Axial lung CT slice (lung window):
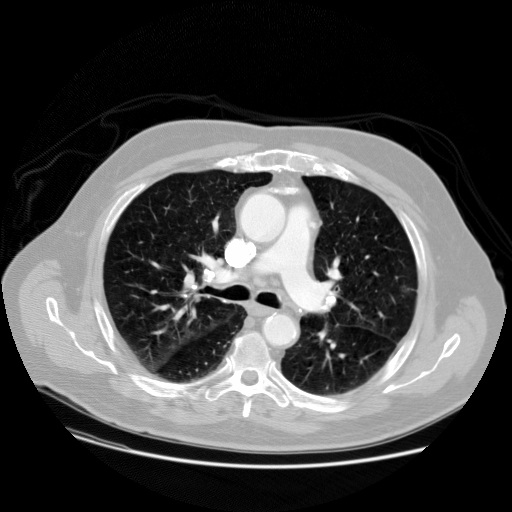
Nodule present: no